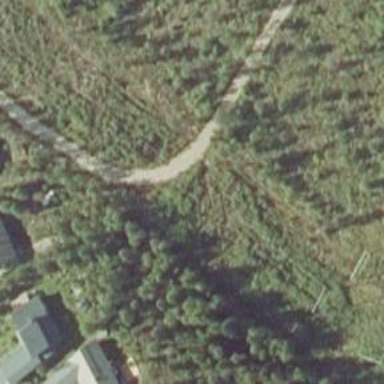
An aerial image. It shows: Path suitable for Nordic skiing. The path is groomed for classic and skating styles.